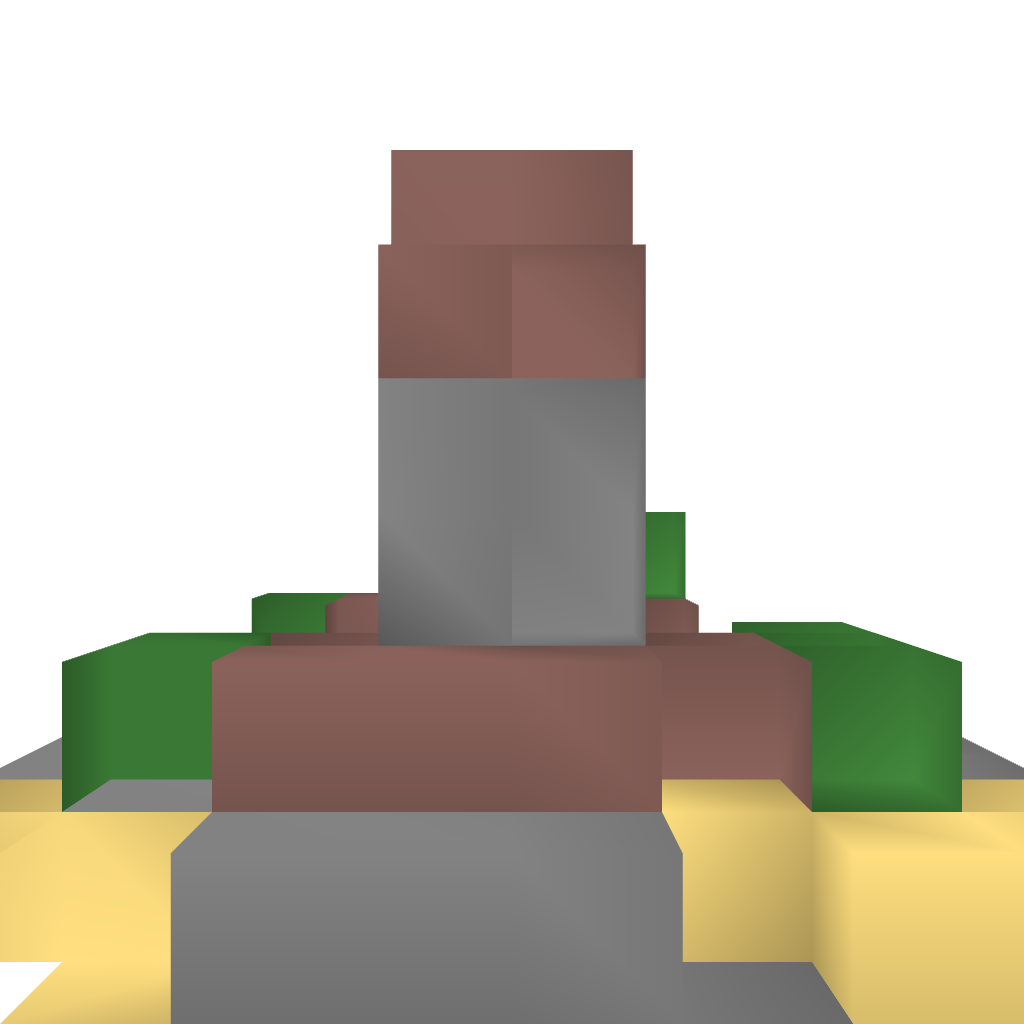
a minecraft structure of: Small Medieval Arc bad low quality